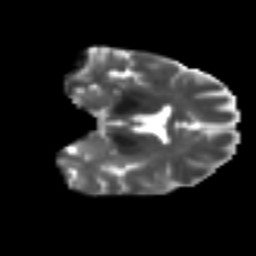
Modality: T2w
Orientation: coronal
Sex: female
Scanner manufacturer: ge
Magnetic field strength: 3 T
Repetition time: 7 s
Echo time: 0.08 s